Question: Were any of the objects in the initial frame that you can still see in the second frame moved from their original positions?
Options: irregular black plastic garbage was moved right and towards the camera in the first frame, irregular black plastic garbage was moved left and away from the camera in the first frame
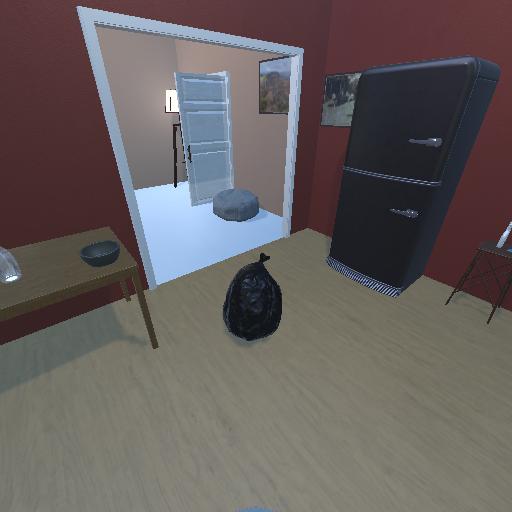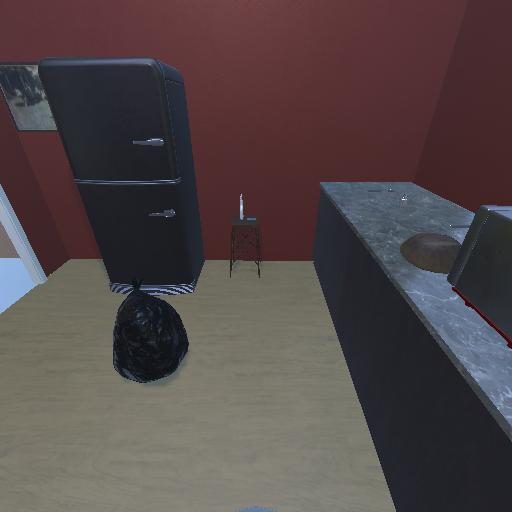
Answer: irregular black plastic garbage was moved right and towards the camera in the first frame